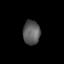
Tissue: skin
Cell type: Epithelial cells
Senescence score: 0.2457
Nuclear area (px): 406
Mean DAPI intensity: 91.618